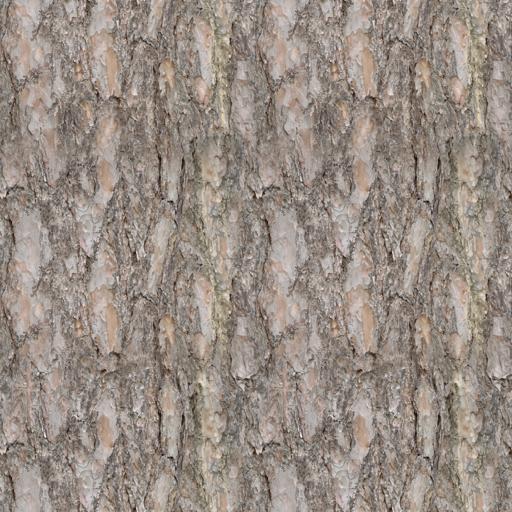
Tags: bark forest light smooth tree